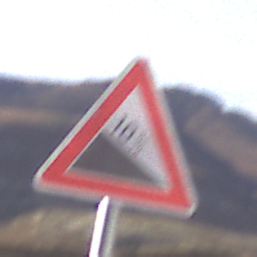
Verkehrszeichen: Gefaelle10
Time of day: MorningAfternoon
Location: Outdoor (Nature)
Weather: PartlyCloudy
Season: NotSpecified
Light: Natural